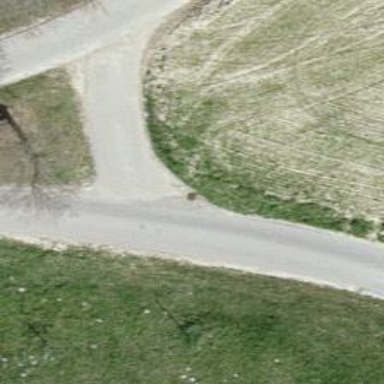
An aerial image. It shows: Unclassified road.